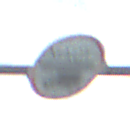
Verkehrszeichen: Mautpflicht
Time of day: SunriseSunset
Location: Outdoor (Nature)
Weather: PartlyCloudy
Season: NotSpecified
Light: Natural